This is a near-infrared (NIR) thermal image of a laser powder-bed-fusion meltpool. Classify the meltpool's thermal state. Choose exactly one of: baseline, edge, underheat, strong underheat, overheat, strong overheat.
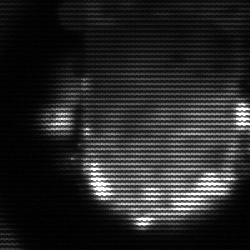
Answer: baseline